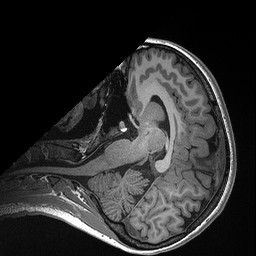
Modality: T1w
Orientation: axial
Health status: healthy
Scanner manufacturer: siemens
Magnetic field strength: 3 T
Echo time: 0.00298 s